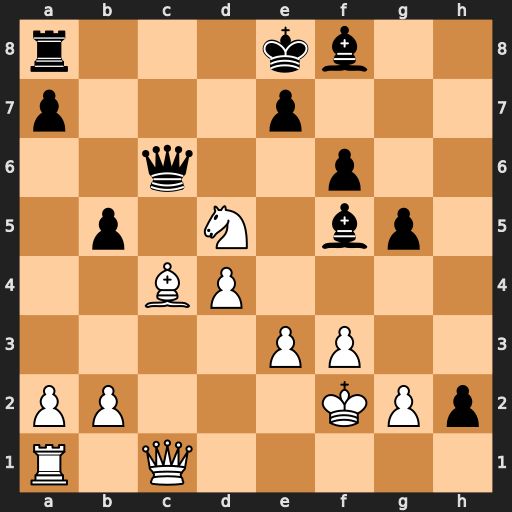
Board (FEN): r3kb2/p3p3/2q2p2/1p1N1bp1/2BP4/4PP2/PP3KPp/R1Q5
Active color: w
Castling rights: q
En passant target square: -
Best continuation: Bxb5 Qxb5 Nc7+ Kf7 Nxb5